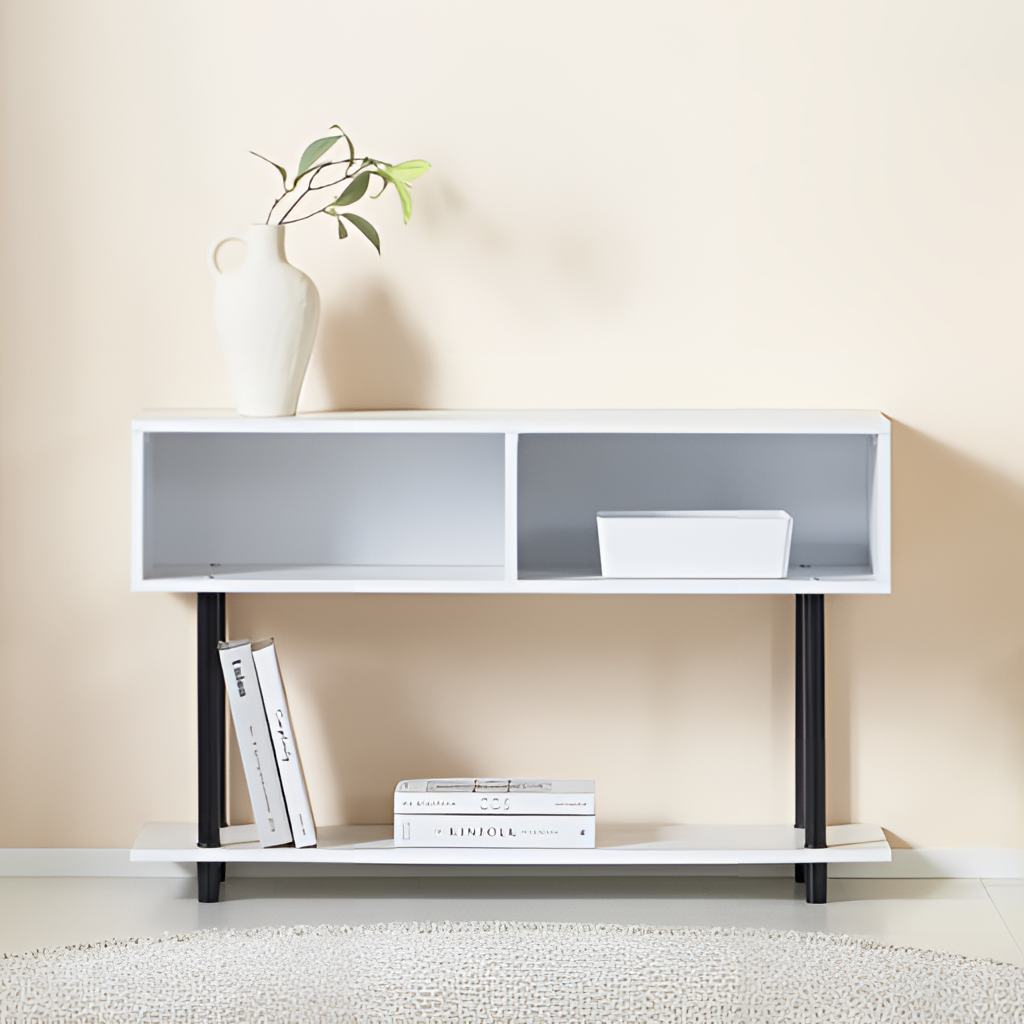
wood console table, living room, paint wallpaper, with solid pattern, beige tile flooring, with large square pattern, minimalist